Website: macys
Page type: customer-info-address
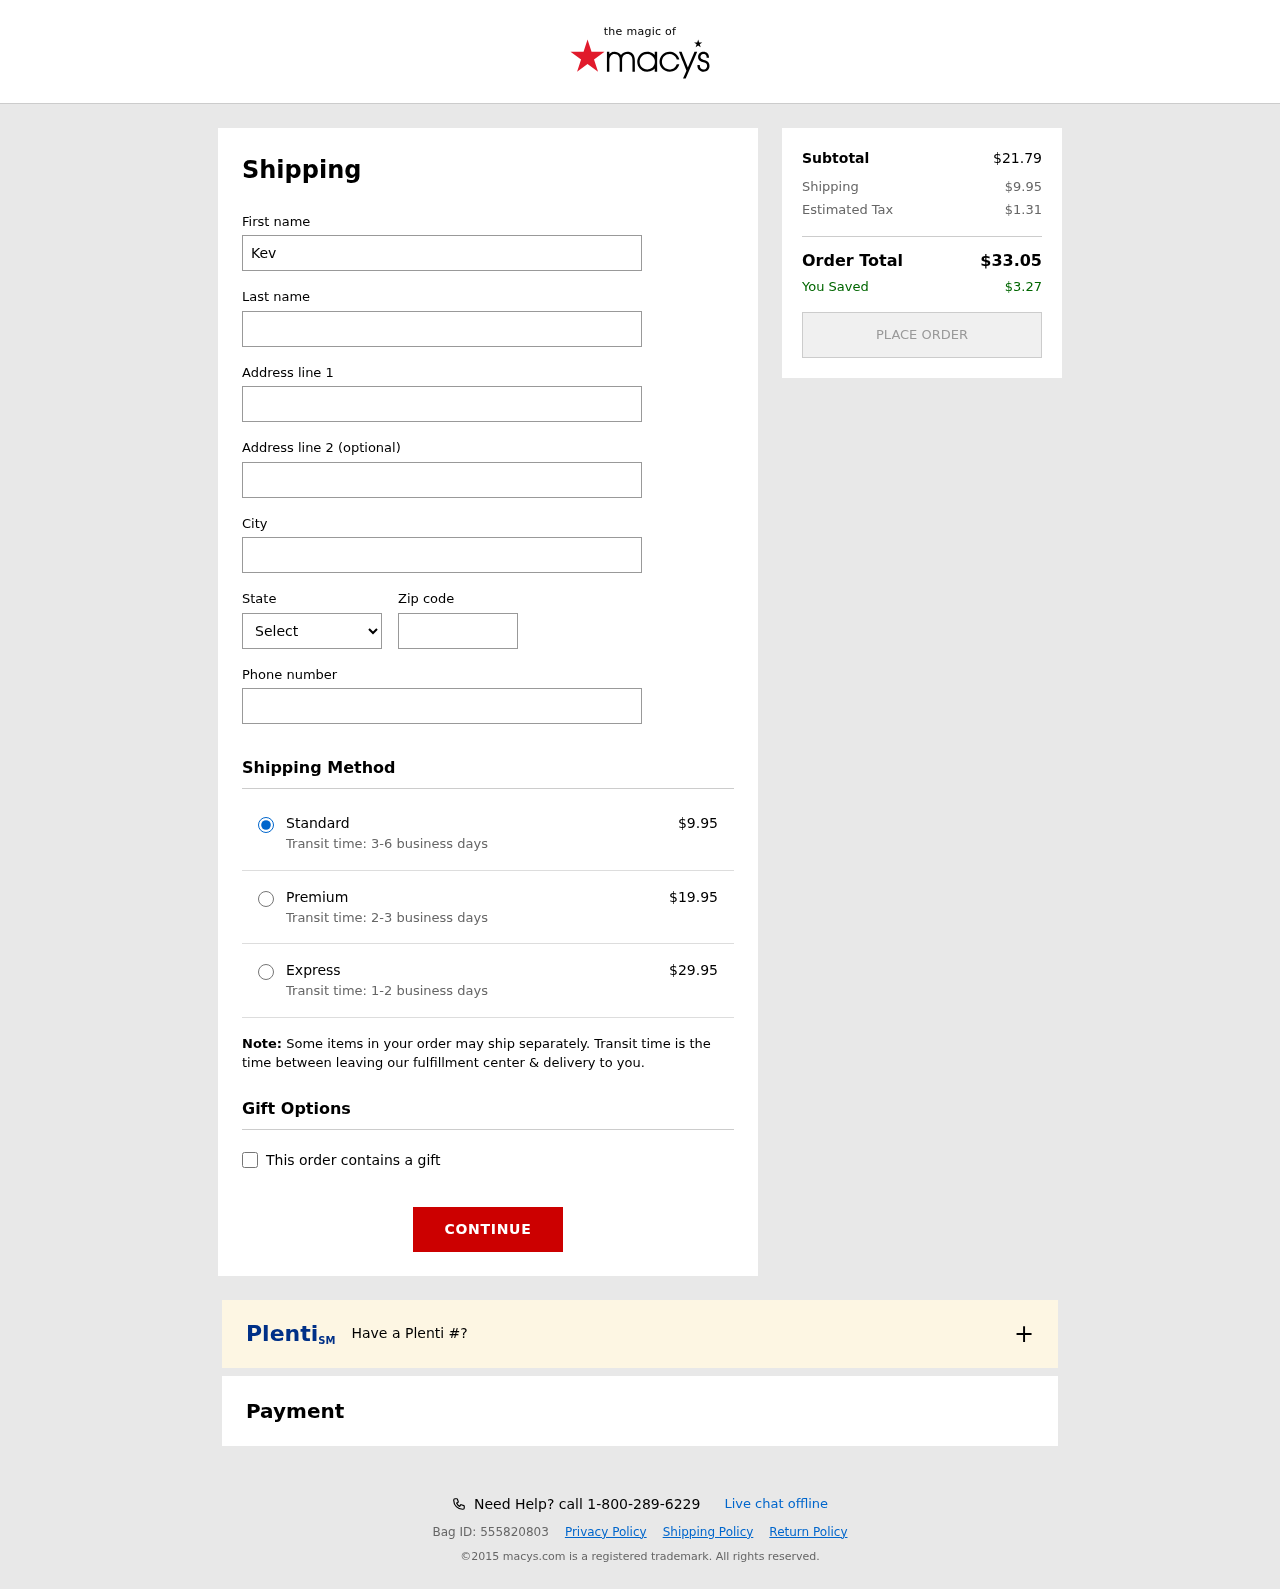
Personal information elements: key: PII_CITY
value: Velazquezville
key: PII_FIRSTNAME
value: Kevin
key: PII_LASTNAME
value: Stone
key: PII_PHONE
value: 9036539463
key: PII_POSTCODE
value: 36130
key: PII_STATE_ABBR
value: ID
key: PII_STREET
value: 97709 Karl Parkway Apt. 967
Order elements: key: ORDER_SHIPPING_COST
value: $9.95
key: ORDER_SHIPPING_COST_PREMIUM
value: $19.95
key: ORDER_SHIPPING_COST_EXPRESS
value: $29.95
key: ORDER_SUBTOTAL
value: $21.79
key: ORDER_TAX
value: $1.31
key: ORDER_TOTAL
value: $33.05
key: ORDER_SAVINGS
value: $3.27